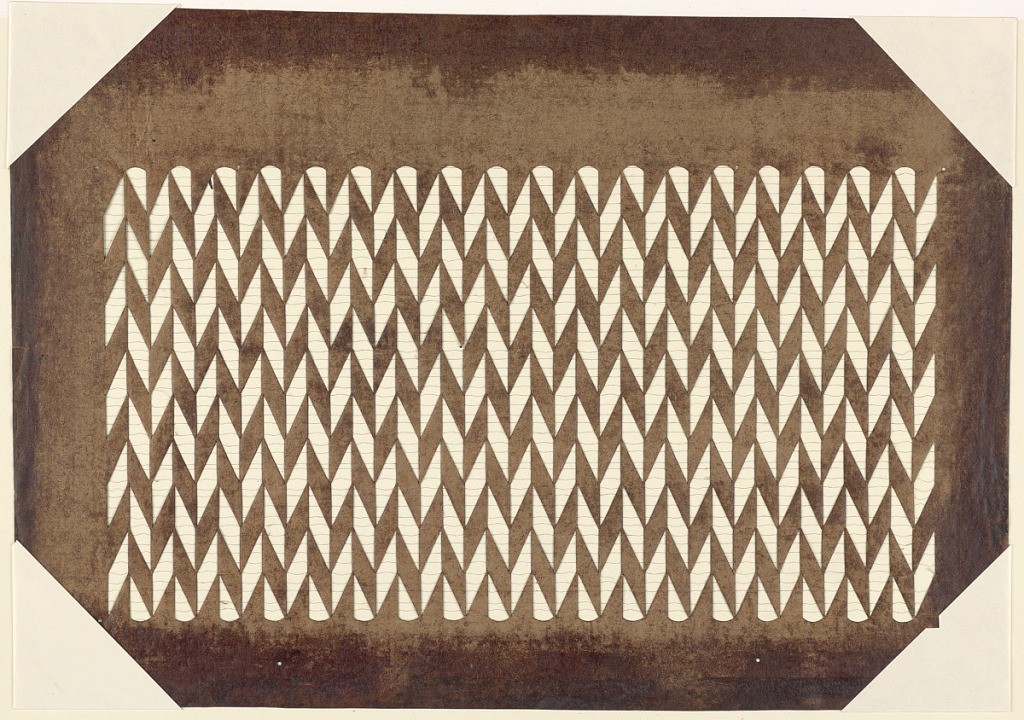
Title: Braid Motif
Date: late 18th - mid 19th century
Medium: Mulberry paper (kozo washi) treated with fermented persimmon tannin (kakishibu), and silk threads (itoire)
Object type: Katagami
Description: This braid motif is created by alternating positive and negative rhombus shapes. Silk threads have been added to support the structure of the stencil.